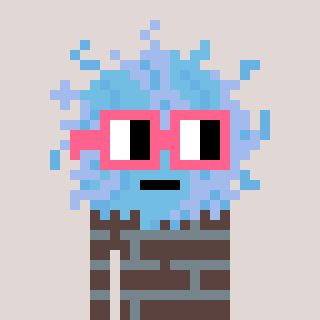
a pixel art character with square pink glasses, a lint-shaped head and a darkbrown-colored body on a warm background